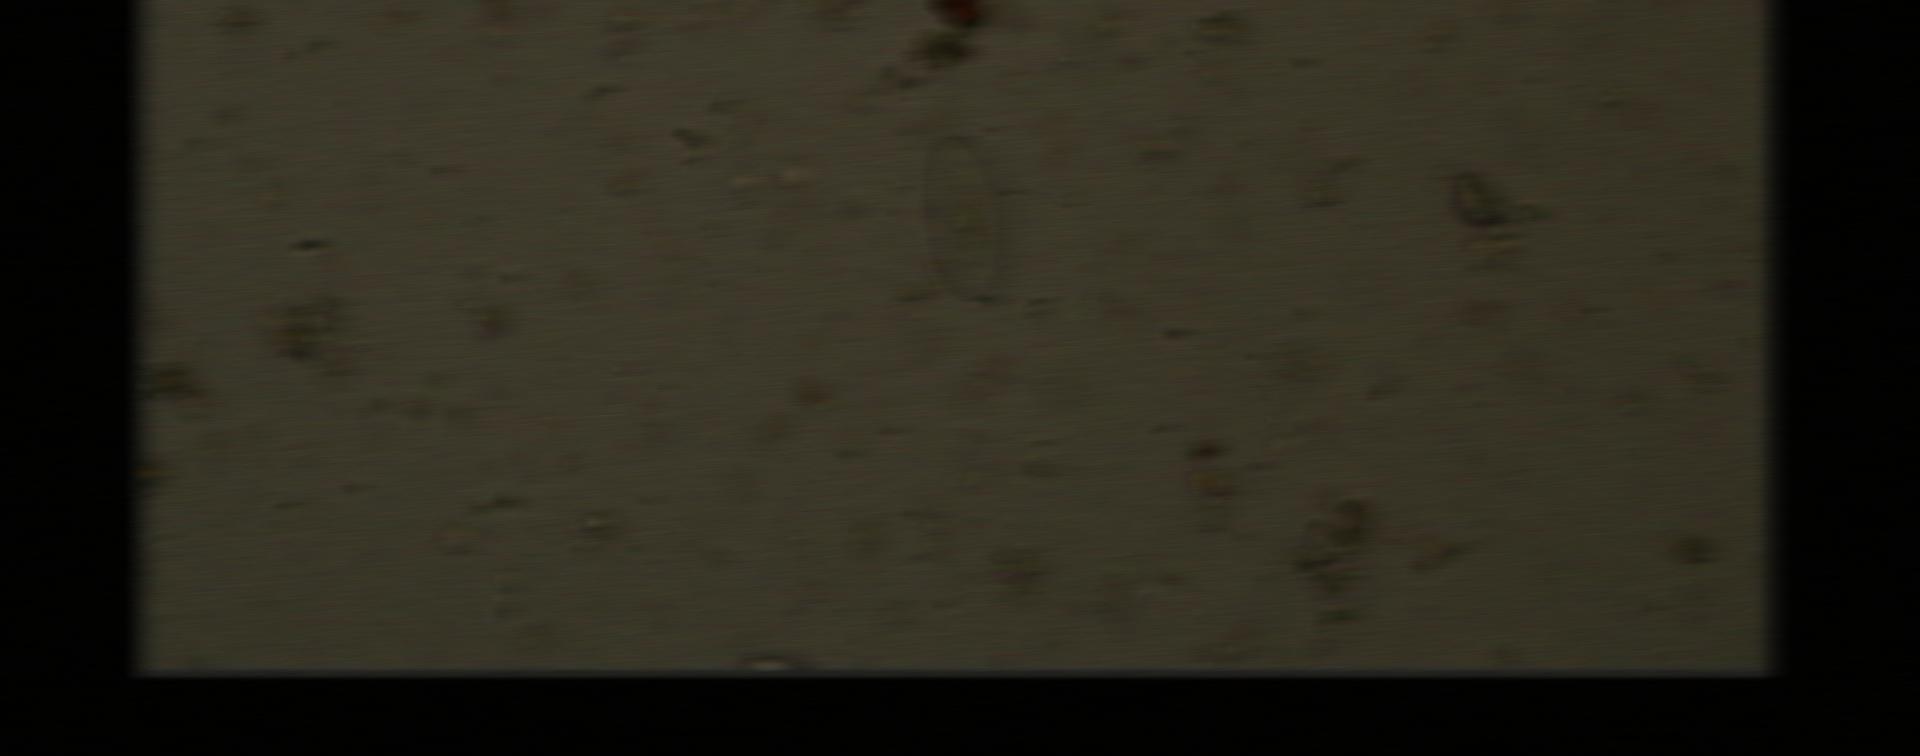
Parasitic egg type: Enterobius vermicularis